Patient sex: F
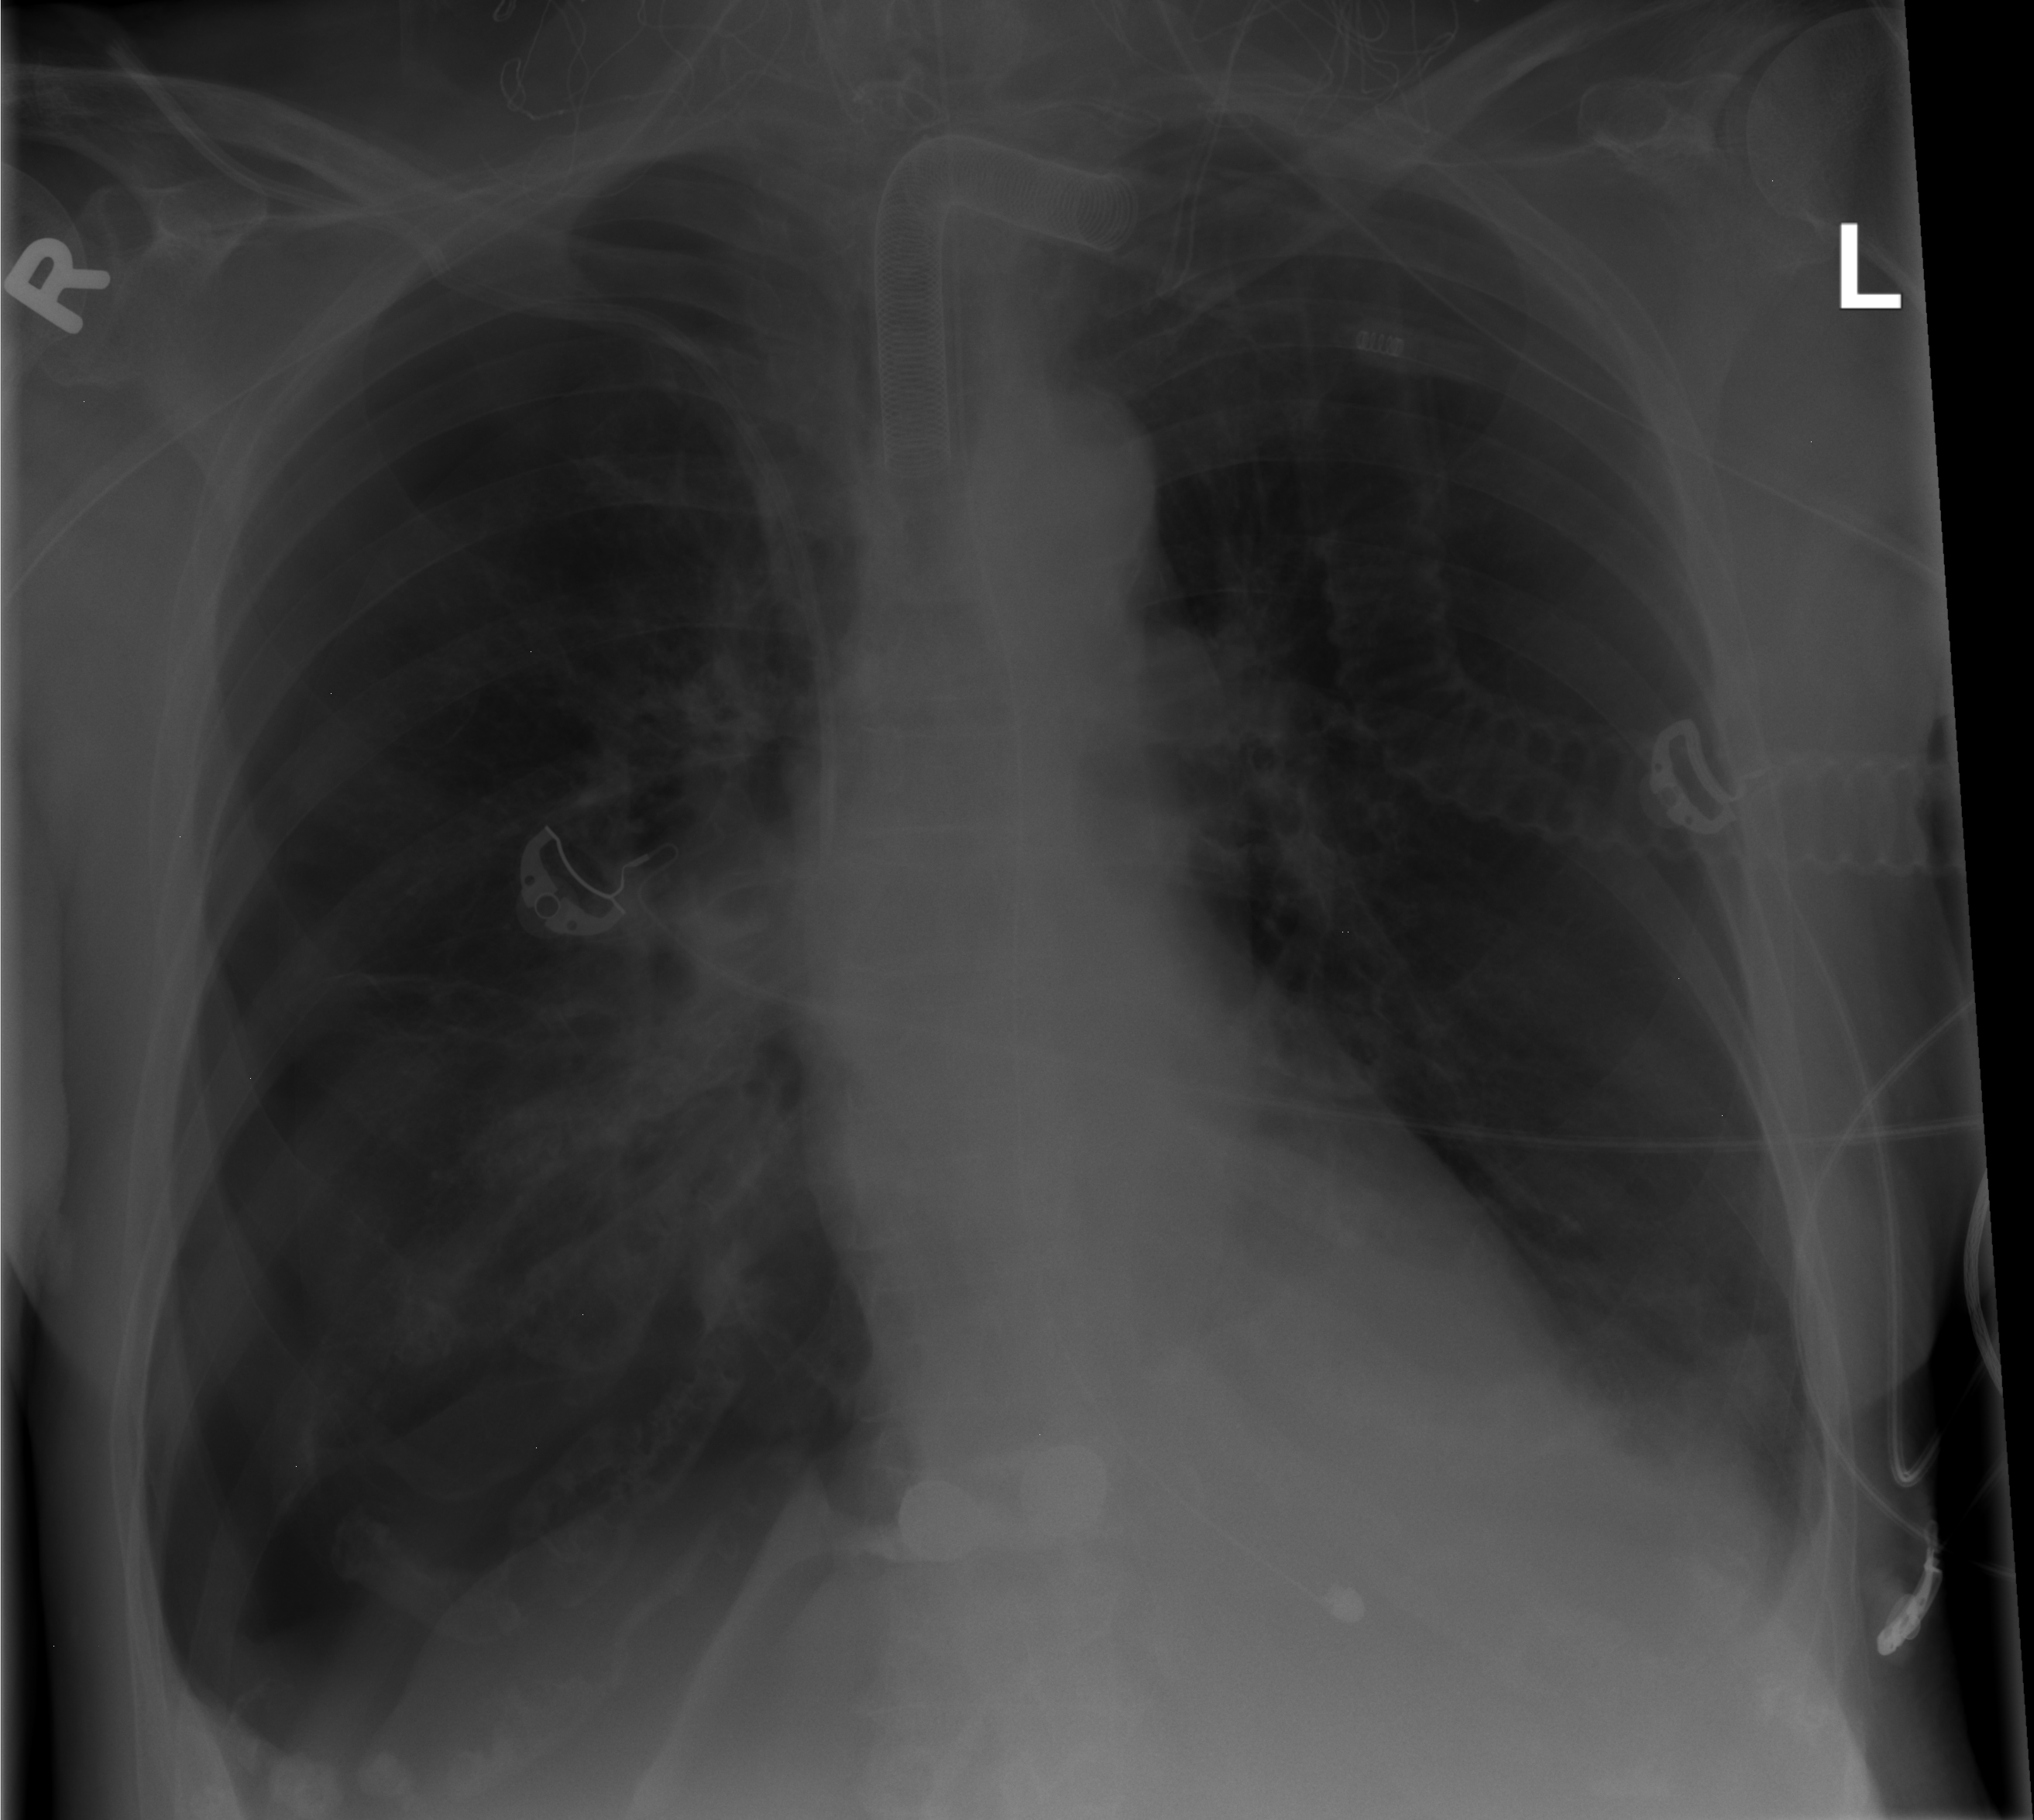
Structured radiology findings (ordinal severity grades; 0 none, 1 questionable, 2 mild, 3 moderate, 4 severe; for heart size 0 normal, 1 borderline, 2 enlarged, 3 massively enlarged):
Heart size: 0
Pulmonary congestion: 0
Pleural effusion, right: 0
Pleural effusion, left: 2
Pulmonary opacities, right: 1
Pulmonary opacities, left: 0
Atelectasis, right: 3
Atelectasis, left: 2